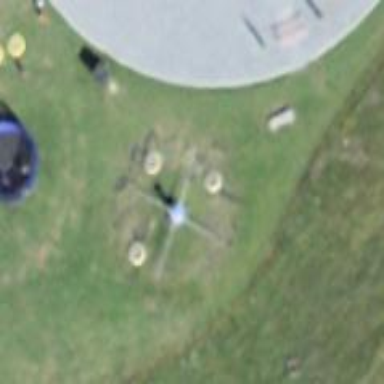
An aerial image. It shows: Playground featuring roundabout.